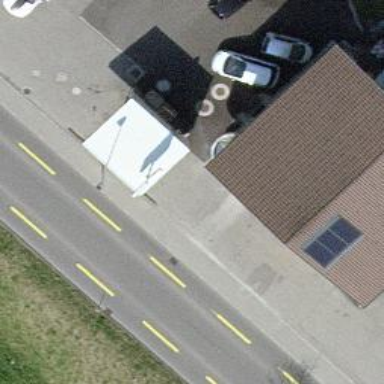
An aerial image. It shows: Fuel station.